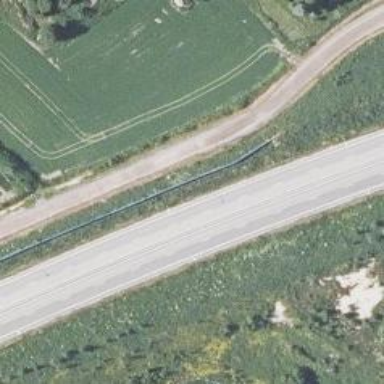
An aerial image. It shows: Asphalt road classified as trunk highway.